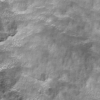
Label: not_dusty